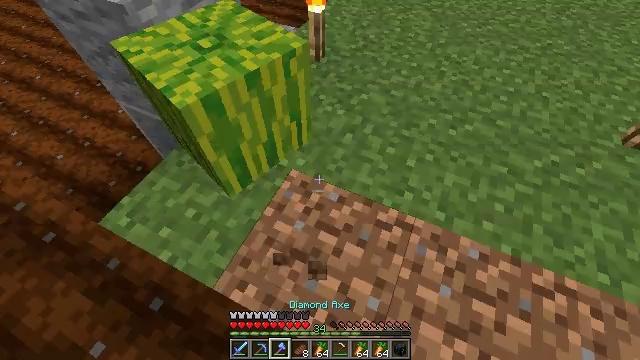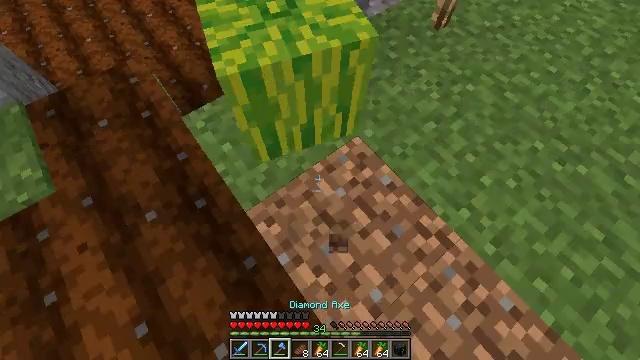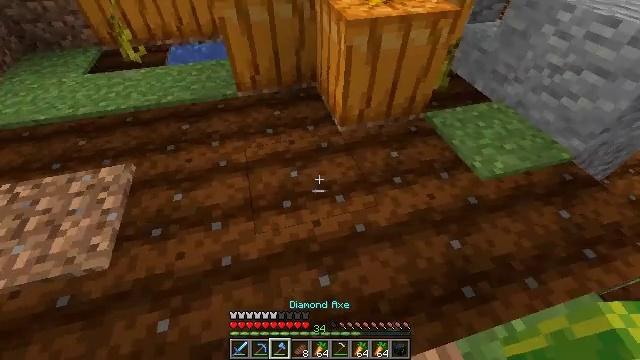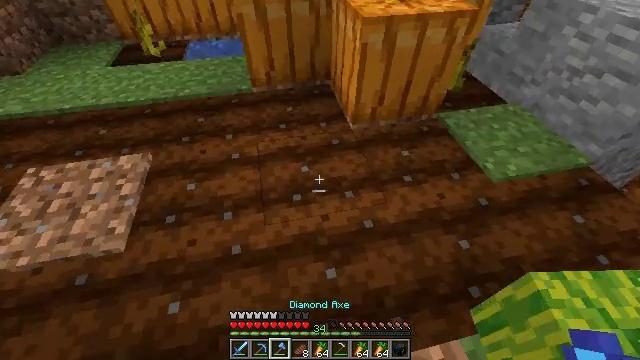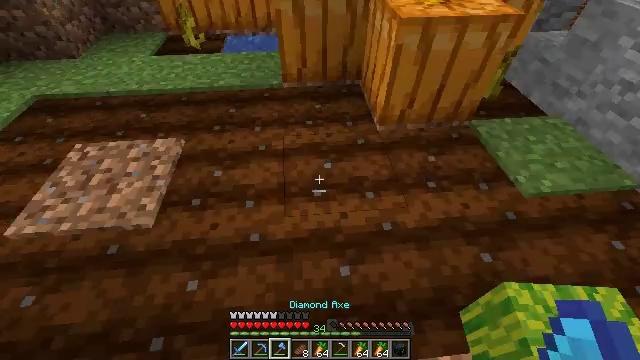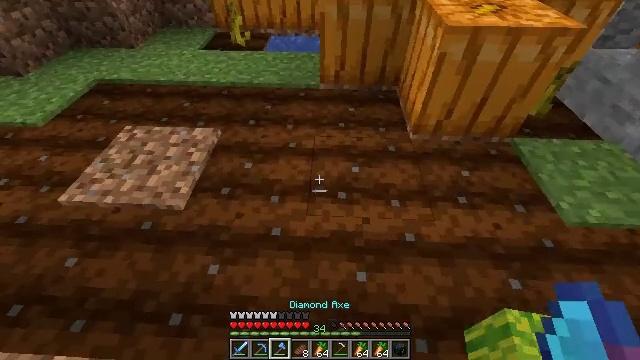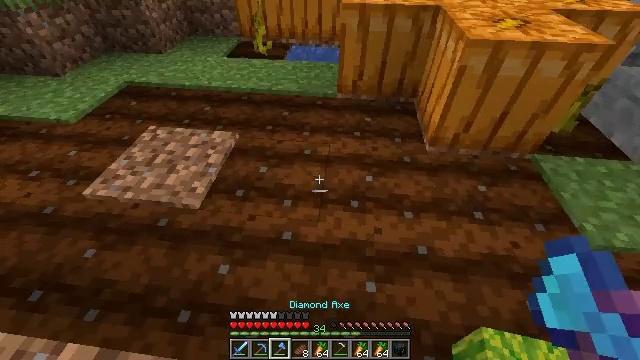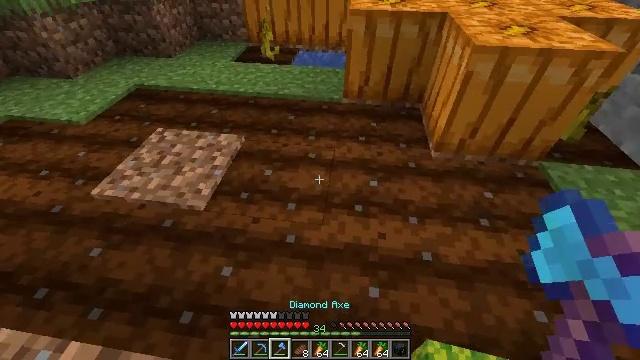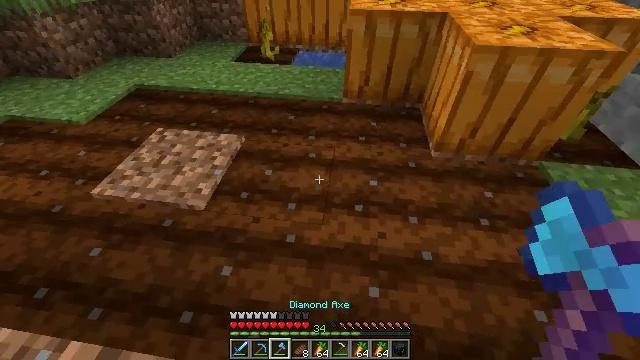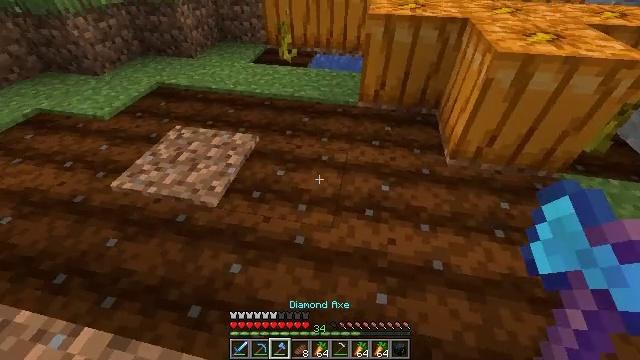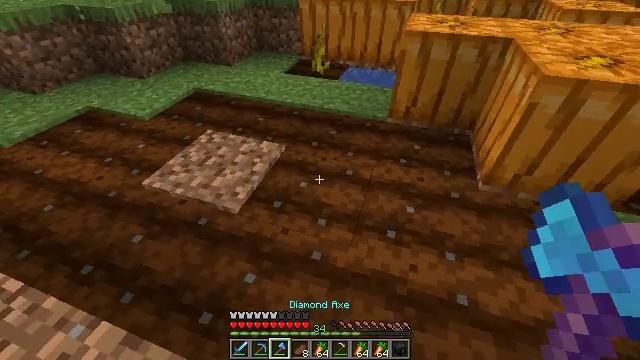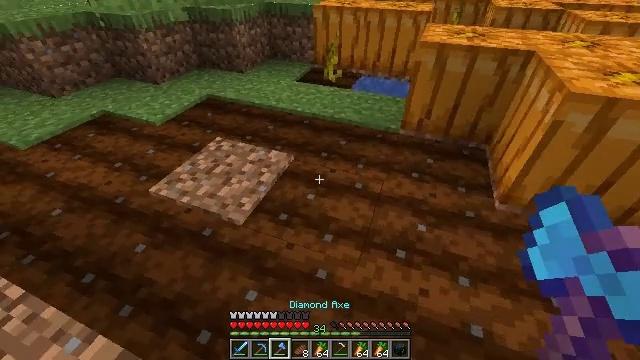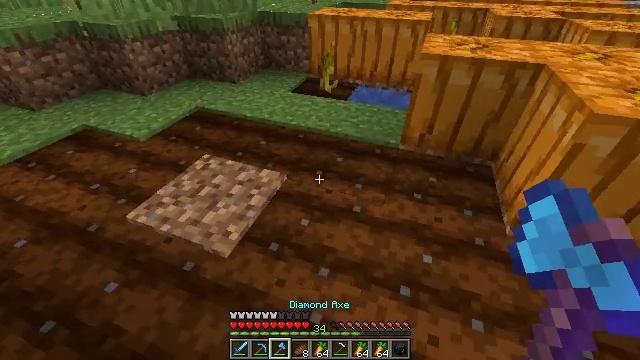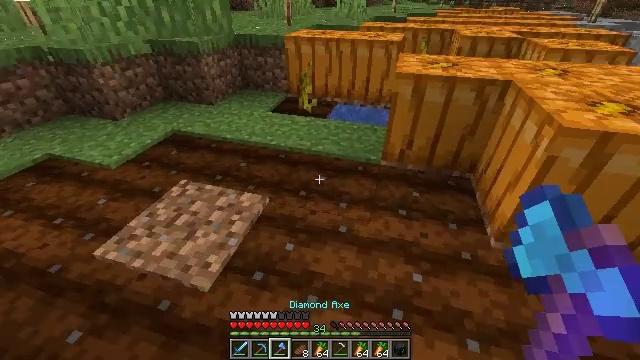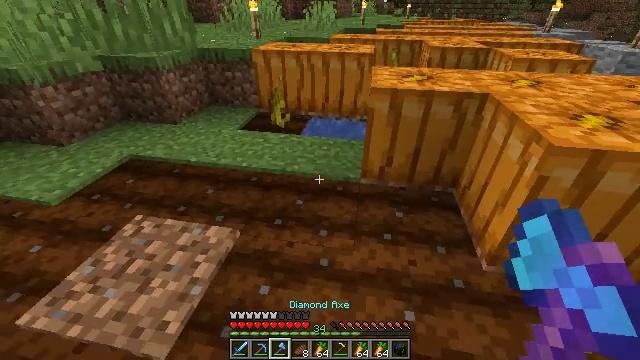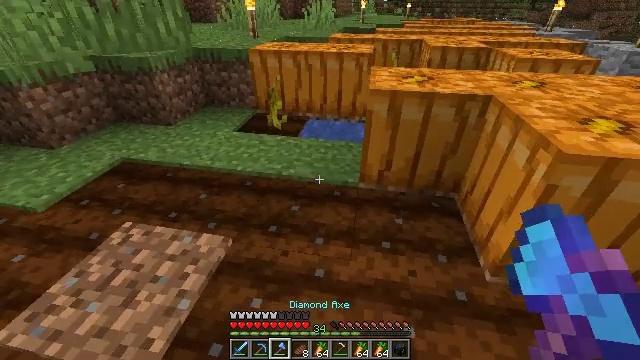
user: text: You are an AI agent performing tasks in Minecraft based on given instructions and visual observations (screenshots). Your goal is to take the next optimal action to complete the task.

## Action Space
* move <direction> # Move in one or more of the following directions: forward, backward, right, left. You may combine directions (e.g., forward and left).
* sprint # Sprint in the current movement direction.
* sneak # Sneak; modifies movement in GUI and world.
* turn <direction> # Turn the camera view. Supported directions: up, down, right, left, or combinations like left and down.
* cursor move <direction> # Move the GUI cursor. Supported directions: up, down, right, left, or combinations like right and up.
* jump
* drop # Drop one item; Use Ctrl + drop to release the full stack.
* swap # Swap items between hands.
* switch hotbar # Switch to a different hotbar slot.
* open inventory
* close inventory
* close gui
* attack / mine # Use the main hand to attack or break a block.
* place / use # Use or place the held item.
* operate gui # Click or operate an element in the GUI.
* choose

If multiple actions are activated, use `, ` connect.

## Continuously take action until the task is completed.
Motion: motion action
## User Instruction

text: Break the pumpkin to collect it.
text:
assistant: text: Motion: move forward and move right
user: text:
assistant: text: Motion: move forward, turn left and up
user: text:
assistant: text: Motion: turn left
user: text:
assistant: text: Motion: turn left
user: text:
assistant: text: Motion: turn left
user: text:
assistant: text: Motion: turn left and up
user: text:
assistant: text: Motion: turn left and up
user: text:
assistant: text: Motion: no_op
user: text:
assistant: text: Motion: turn left
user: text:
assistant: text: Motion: move forward, turn left and up
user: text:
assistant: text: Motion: move forward, turn left and up
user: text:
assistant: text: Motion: move forward, turn up
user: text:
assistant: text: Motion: move forward, turn right and up
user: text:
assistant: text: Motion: move forward and move right, turn right and up
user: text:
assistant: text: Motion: move forward and move right
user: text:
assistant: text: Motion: move forward and move right
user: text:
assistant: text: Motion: move forward, turn left
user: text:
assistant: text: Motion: no_op
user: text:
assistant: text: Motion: turn right and up
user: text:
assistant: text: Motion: turn right and up
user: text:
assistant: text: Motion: turn right and up
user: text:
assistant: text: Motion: no_op
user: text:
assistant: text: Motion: attack / mine
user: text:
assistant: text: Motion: move right, attack / mine
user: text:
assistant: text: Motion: move right, attack / mine
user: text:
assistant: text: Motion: move right, attack / mine
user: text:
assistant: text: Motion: move right, attack / mine
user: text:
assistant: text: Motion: move right, attack / mine
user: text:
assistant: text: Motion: move right, attack / mine
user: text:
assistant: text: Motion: attack / mine